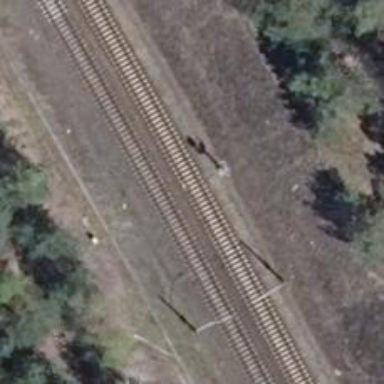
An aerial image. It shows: Light signal at railway crossing.